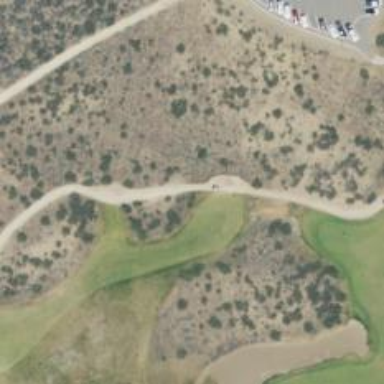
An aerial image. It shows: Service road designated as golf cart path.